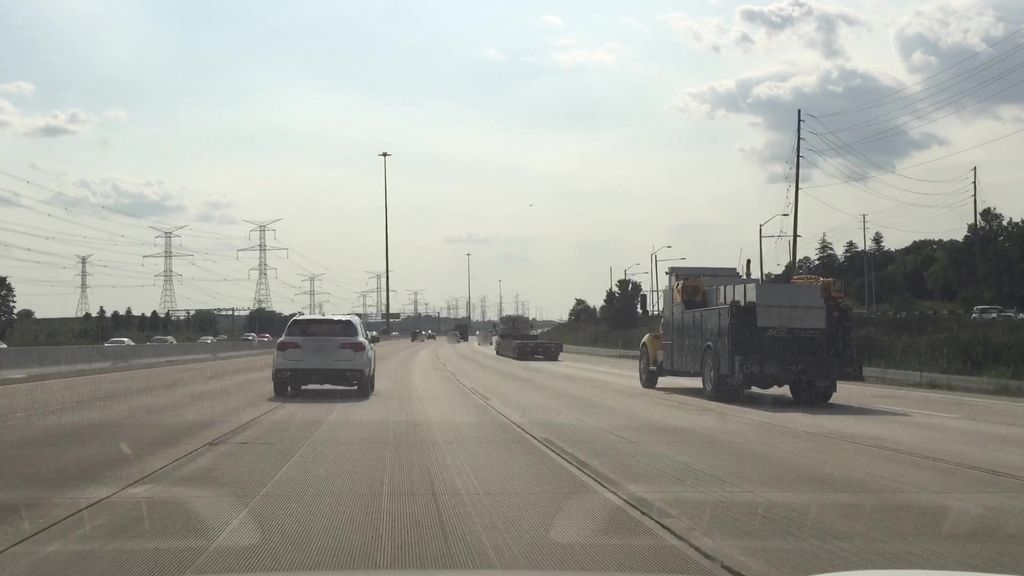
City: toronto